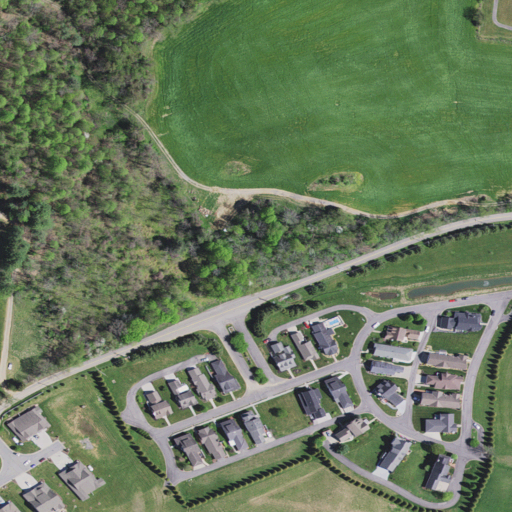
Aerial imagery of valley in Virginia named Possum Hollow containing pasture, deciduous forest, low intensity development, open development, medium intensity development, and mixed forest